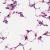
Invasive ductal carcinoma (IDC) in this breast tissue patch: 0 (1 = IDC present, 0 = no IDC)